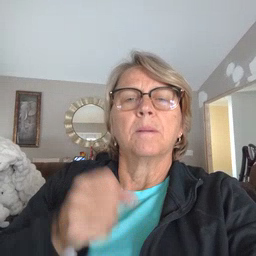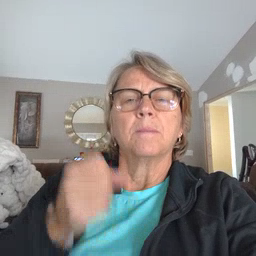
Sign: yesterday